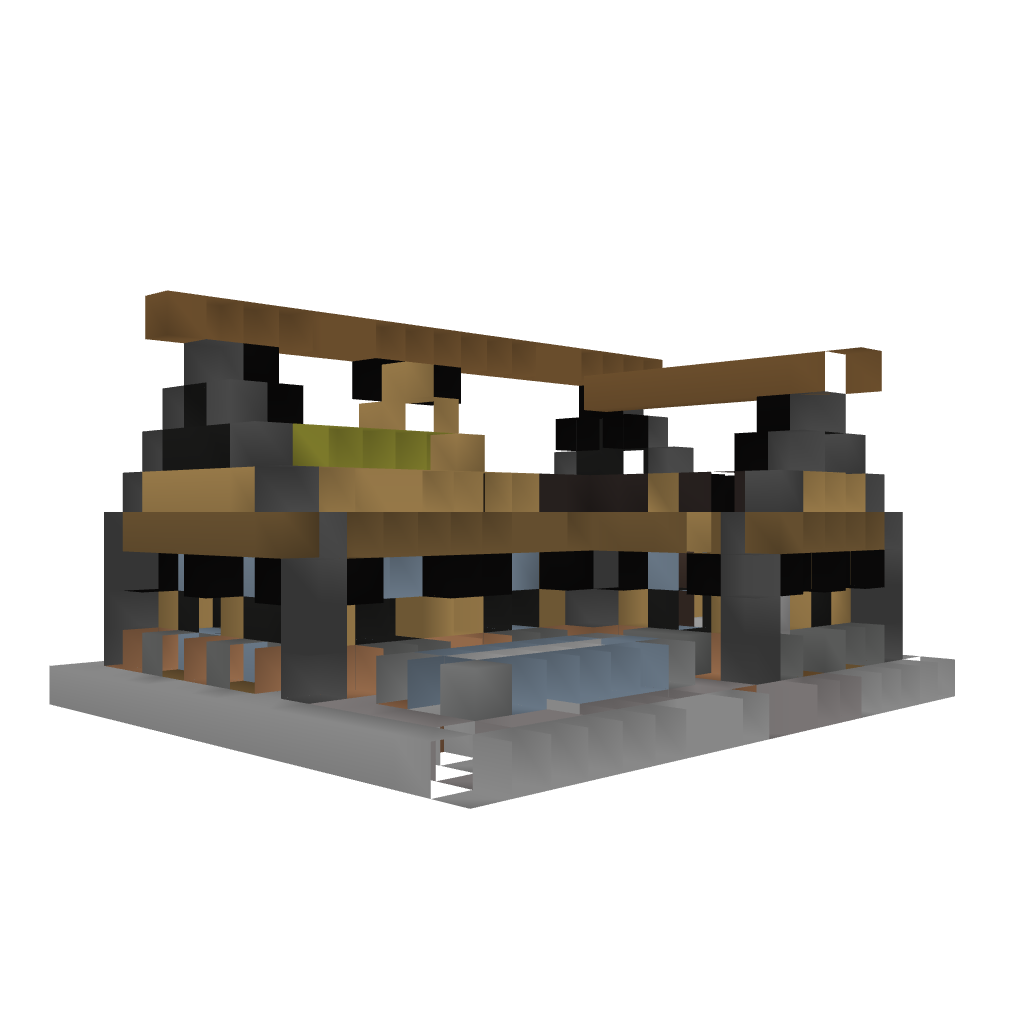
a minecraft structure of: My wooden house (1.6.4)